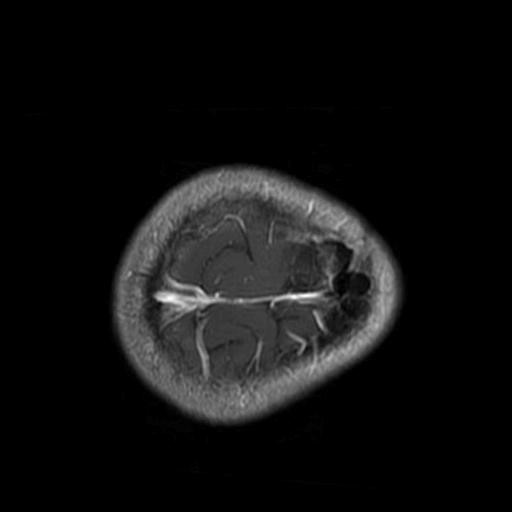
Label: brain_glioma